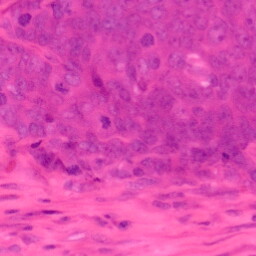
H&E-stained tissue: Colon